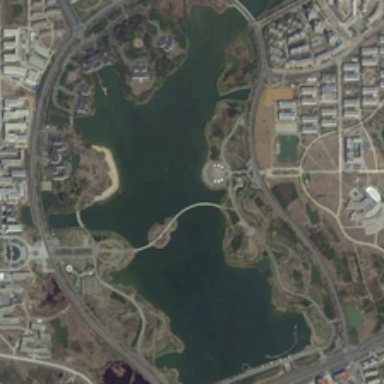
This is a lake in the city .